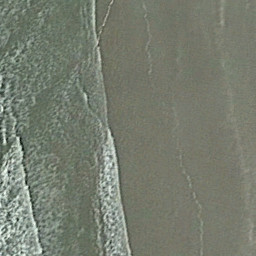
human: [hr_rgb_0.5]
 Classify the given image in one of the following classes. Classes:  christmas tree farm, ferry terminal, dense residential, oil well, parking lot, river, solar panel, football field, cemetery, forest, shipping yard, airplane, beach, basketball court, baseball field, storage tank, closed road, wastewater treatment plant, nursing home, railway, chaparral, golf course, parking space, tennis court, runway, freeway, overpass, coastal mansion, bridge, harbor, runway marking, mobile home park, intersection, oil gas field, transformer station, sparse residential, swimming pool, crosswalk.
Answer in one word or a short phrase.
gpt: beach